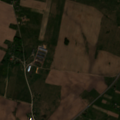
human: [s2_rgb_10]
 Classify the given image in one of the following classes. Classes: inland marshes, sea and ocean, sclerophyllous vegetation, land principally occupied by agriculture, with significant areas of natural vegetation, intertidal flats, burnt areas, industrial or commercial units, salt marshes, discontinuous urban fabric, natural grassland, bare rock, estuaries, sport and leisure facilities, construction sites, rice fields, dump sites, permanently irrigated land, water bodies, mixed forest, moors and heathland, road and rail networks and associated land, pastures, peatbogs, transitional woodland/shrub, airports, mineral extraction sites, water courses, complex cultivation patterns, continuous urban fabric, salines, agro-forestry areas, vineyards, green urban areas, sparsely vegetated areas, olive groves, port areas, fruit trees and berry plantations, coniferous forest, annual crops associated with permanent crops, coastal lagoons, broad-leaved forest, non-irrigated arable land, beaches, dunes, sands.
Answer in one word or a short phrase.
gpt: non-irrigated arable land, pastures, complex cultivation patterns